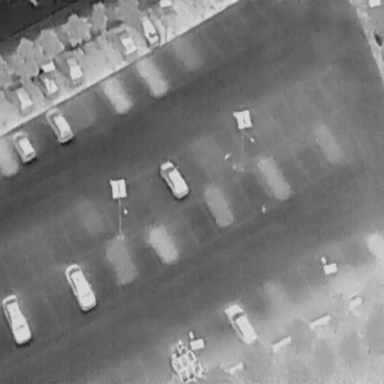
There are 12 Cars in the infrared image.